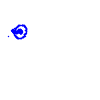
Particle: electron